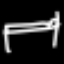
Label: bed